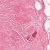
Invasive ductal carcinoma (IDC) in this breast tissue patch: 0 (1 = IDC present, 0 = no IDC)